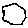
Label: hexagon